Question: I'm getting this extremely odd issue where if you have a deep chain of 'ViewBuilder''s and if statements, along with a toolbar, some of the items in the toolbar duplicate.
Here is an image to show what I mean (Notice the 2 "Press me!" buttons)

1. Create a new blank SwiftUI macOS project
2. Paste this code into ContentView:
'''
struct ContentView: View {
var body: some View {
NavigationView {
Text("Sidebar")
SecondPanel()
}
}
}
struct SecondPanel: View {
@State var num = 0
@ViewBuilder var content: some View {
Text("Line 2")
Text("Line 3")
}
@ViewBuilder var contentWithToolbar: some View {
content
.toolbar {
Button(action: {
num += 1
}) {
Text("Press me!")
}
}
}
var body: some View {
if num == 0 {
contentWithToolbar
.navigationSubtitle("Num is zero!")
}
else {
contentWithToolbar
}
}
}
'''
1. Run the app. You should see two "Press me!" buttons even though I only have one toolbar button!
I was wondering, what is going here, and is there any way I can solve this problem?
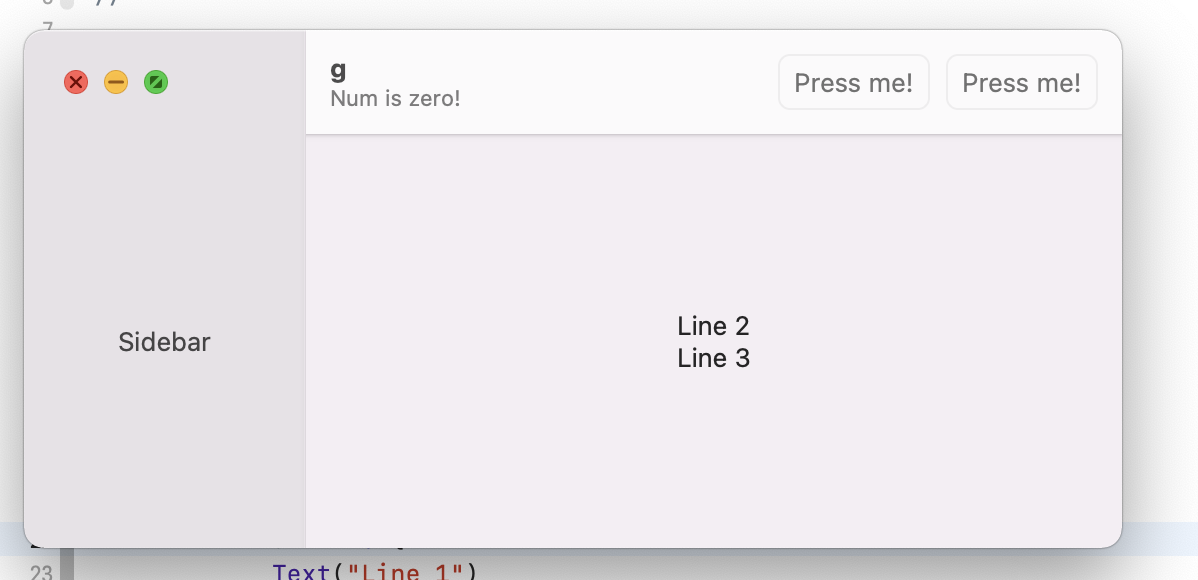
Answer: @Jake pointed out that the problem was caused by the 2 Text objects being stacked without a 'VStack'.
Adding a 'VStack' fixed the problem completely.